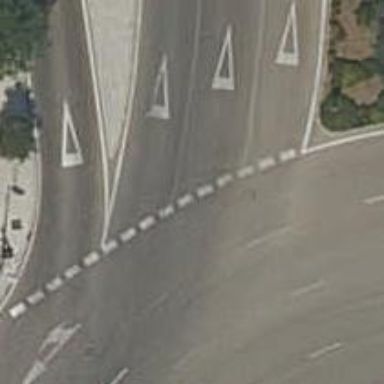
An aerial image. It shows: Road with "give way" sign.